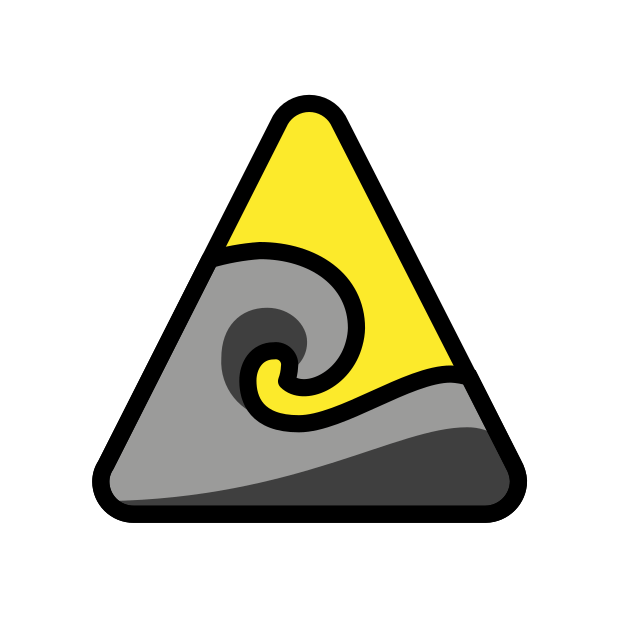
warning tsunami